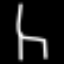
Label: chair